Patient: sex F, age 80
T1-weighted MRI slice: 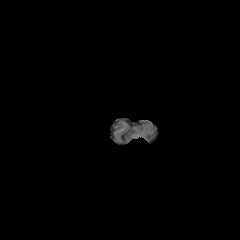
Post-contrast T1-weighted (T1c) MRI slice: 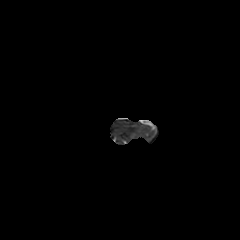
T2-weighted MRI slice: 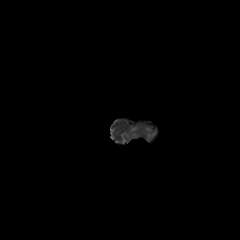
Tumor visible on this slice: yes
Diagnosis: Glioblastoma, IDH-wildtype
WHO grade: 4